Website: walmart
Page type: cross-sells
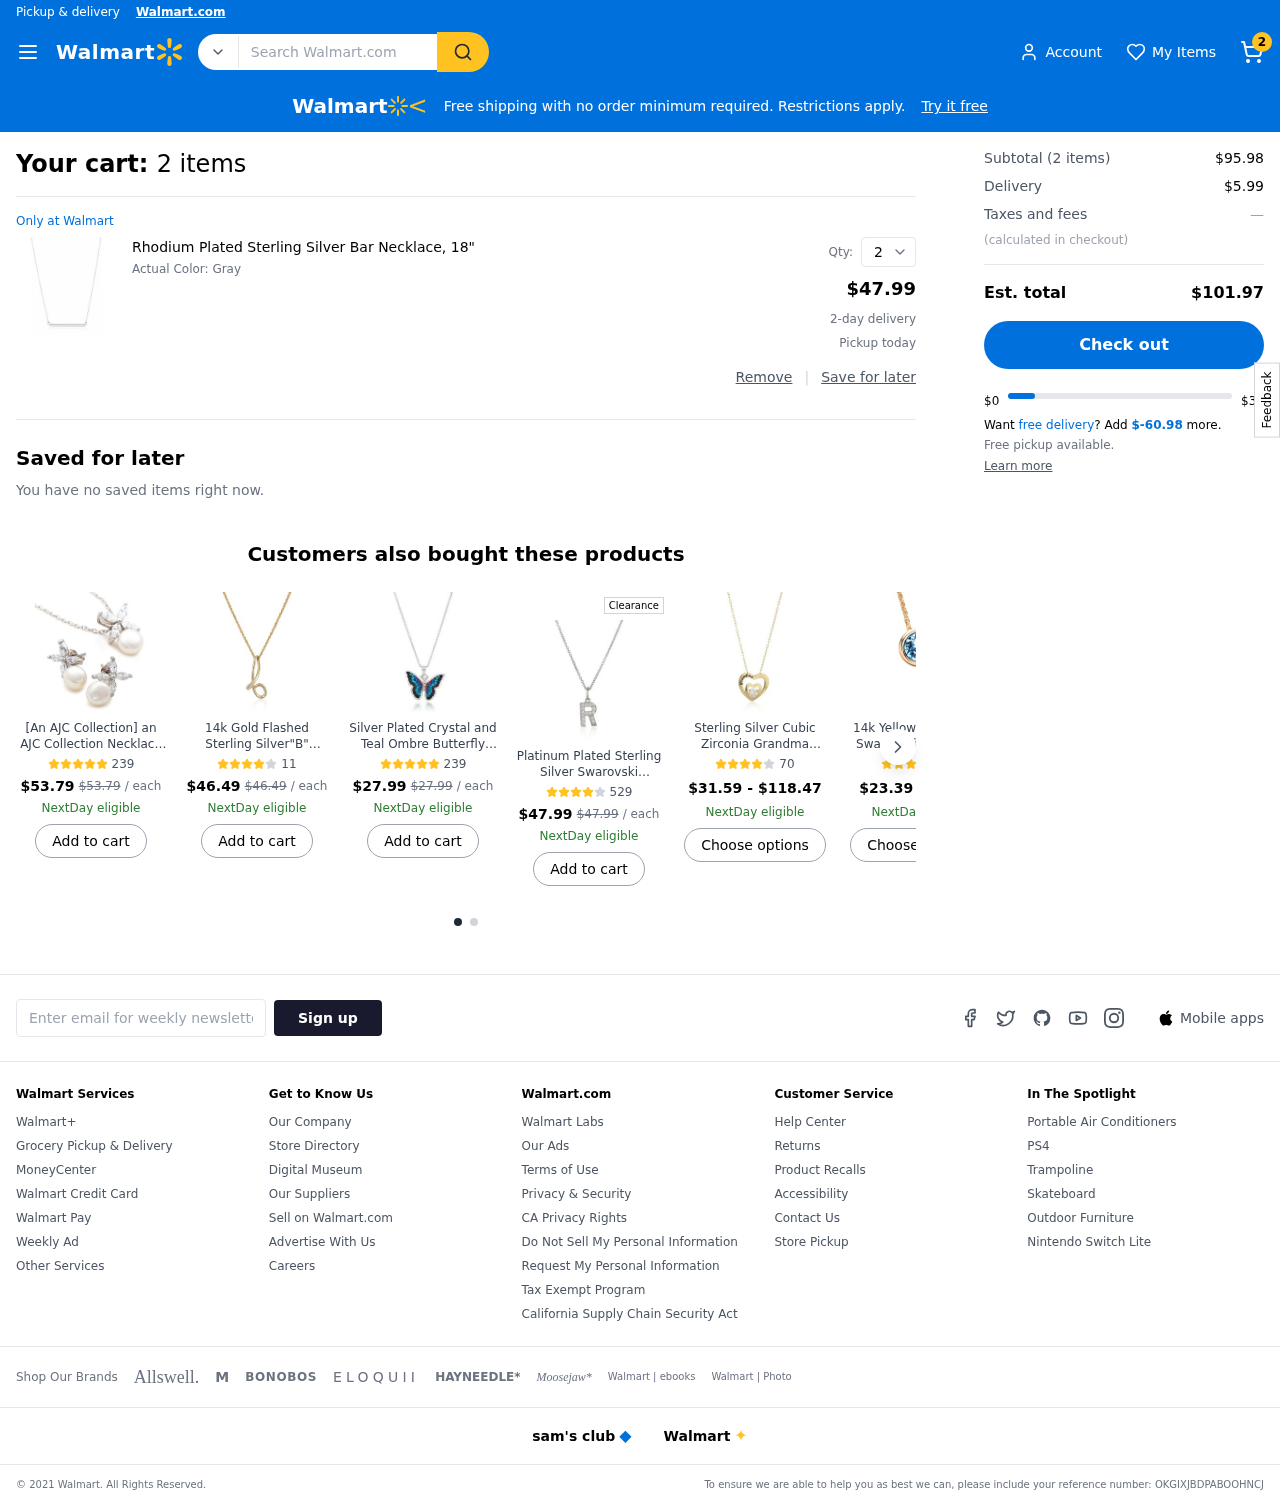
Product elements: key: PRODUCT1_NAME
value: Rhodium Plated Sterling Silver Bar Necklace, 18"
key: PRODUCT1_PRICE
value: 47.99
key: PRODUCT1_QUANTITY
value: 2
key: PRODUCT6_PRICE
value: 39.49
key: PRODUCT7_PRICE
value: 25.99
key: PRODUCT2_NAME
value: [An AJC Collection] an AJC Collection Necklace Platinum coating Freshwater Pearl Pendant & Earrings
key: PRODUCT2_NUM_RATINGS
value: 239
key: PRODUCT2_PRICE
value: $53.79
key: PRODUCT2_ORIGINAL_PRICE
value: $53.79
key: PRODUCT3_NAME
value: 14k Gold Flashed Sterling Silver"B" Cursive Initial Pendant Necklace, 18"
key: PRODUCT3_NUM_RATINGS
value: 11
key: PRODUCT3_PRICE
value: $46.49
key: PRODUCT3_ORIGINAL_PRICE
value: $46.49
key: PRODUCT4_NAME
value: Silver Plated Crystal and Teal Ombre Butterfly Pendant Necklace, 18"
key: PRODUCT4_NUM_RATINGS
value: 239
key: PRODUCT4_PRICE
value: $27.99
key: PRODUCT4_ORIGINAL_PRICE
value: $27.99
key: PRODUCT5_NAME
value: Platinum Plated Sterling Silver Swarovski Zirconia Initial Pendant Necklace, 18"
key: PRODUCT5_NUM_RATINGS
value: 529
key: PRODUCT5_PRICE
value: $47.99
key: PRODUCT5_ORIGINAL_PRICE
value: $47.99
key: PRODUCT6_NAME
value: Sterling Silver Cubic Zirconia Grandma Double Heart Pendant Necklace
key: PRODUCT6_NUM_RATINGS
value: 70
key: PRODUCT7_NAME
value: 14k Yellow Gold Plated Swarovski Aqumarine Crystal Birthstone Pendant Necklace (March)
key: PRODUCT7_NUM_RATINGS
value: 68
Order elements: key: ORDER_NUM_ITEMS
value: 2
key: ORDER_NUM_ITEMS
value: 2 items
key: ORDER_SUBTOTAL
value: $95.98
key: ORDER_SHIPPING_COST
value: $5.99
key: ORDER_TOTAL
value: $101.97
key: ORDER_FREE_DELIVERY_REMAINING
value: $-60.98
Search elements: key: HEADER_SEARCH
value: Search Walmart.com